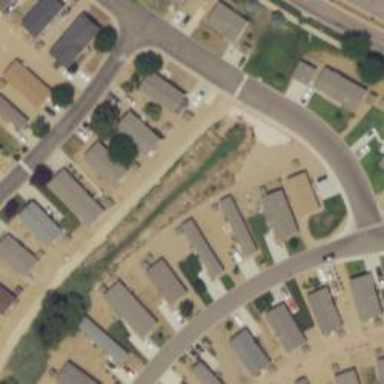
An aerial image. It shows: Alley classified as service road.